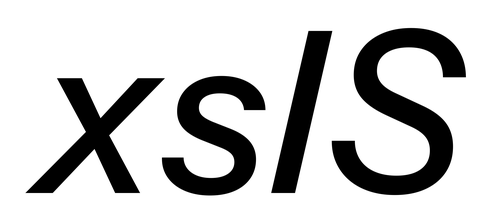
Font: InstrumentSans-Italic_Medium_Italic